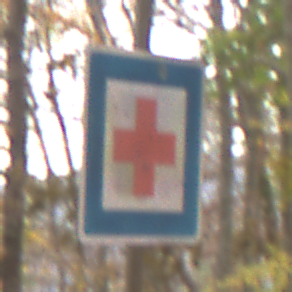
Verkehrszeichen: ErsteHilfe
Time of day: MorningAfternoon
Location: Outdoor (Nature)
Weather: Overcast
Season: Autumn
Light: Natural